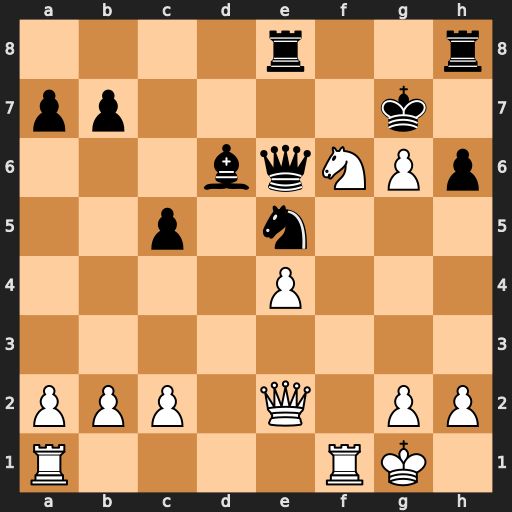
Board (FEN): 4r2r/pp4k1/3bqNPp/2p1n3/4P3/8/PPP1Q1PP/R4RK1
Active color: w
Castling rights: -
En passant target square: -
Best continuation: Nh5+ Kxg6 Nf4+